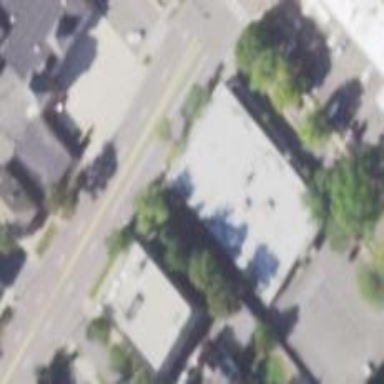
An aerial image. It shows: Commercial building.